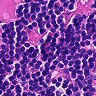
Metastatic tissue present: no